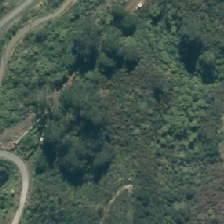
Land cover: manuka_kanuka